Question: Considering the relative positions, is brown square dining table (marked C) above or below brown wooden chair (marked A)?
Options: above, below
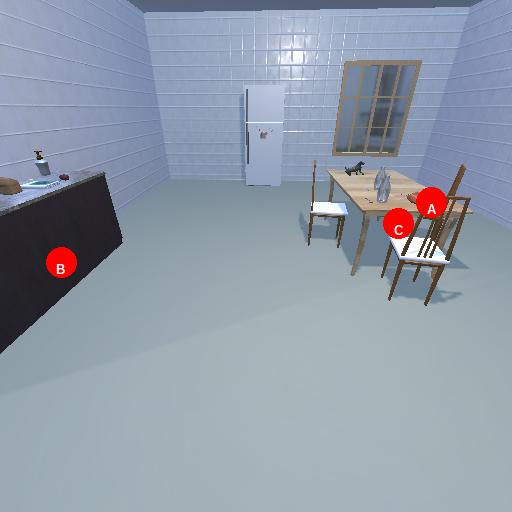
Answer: above